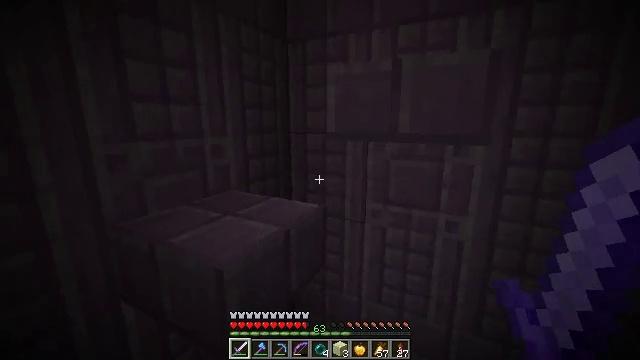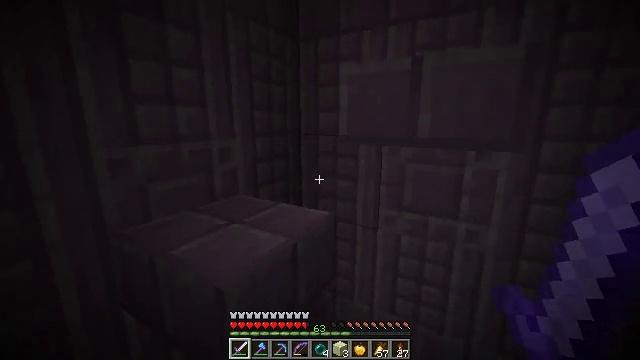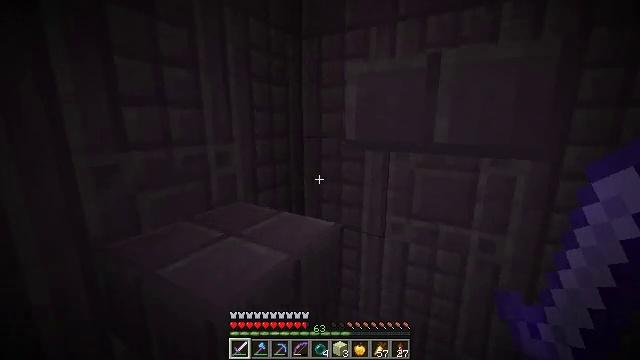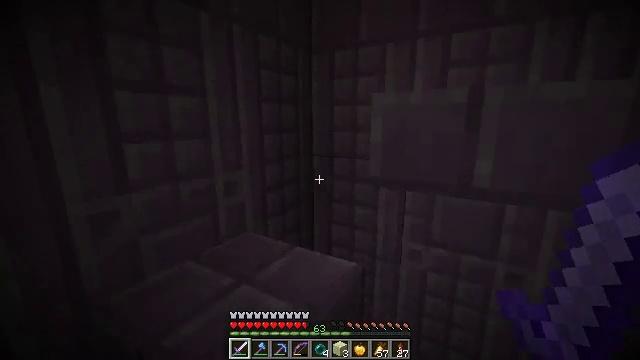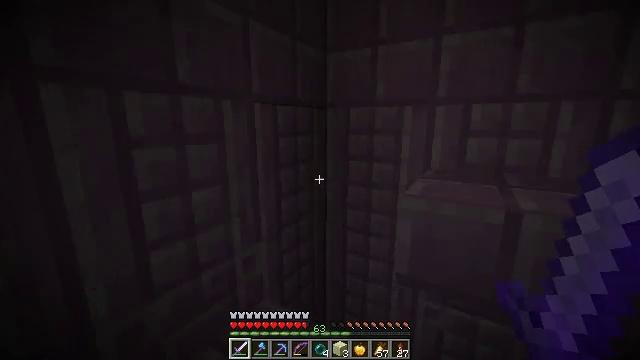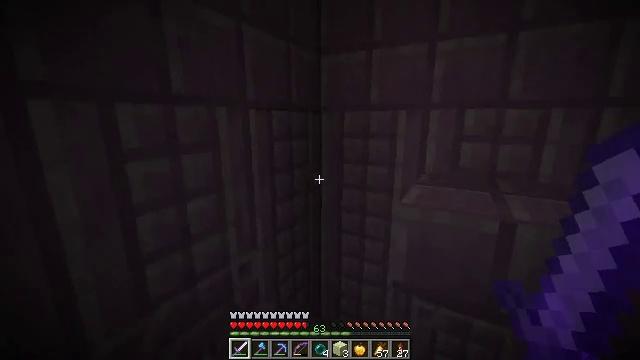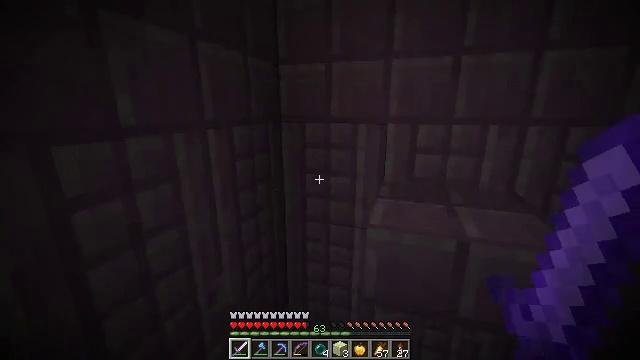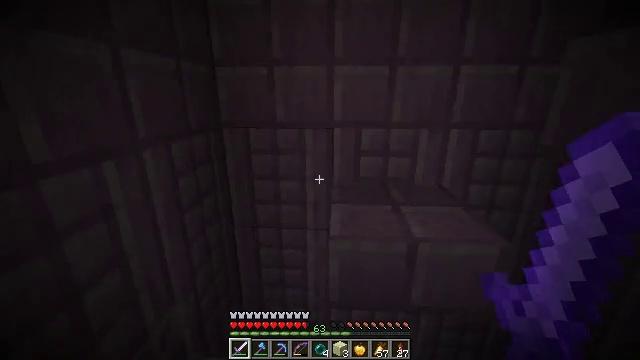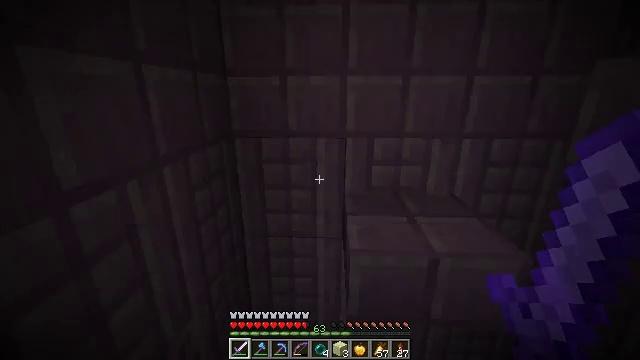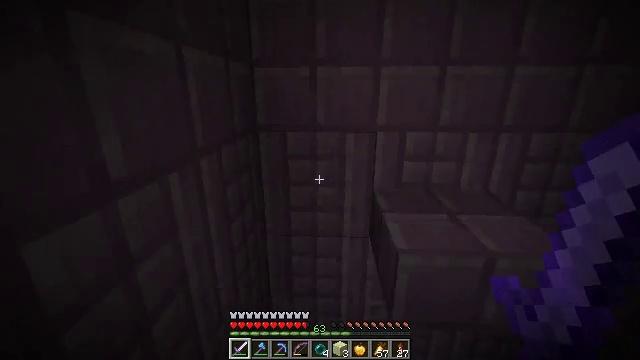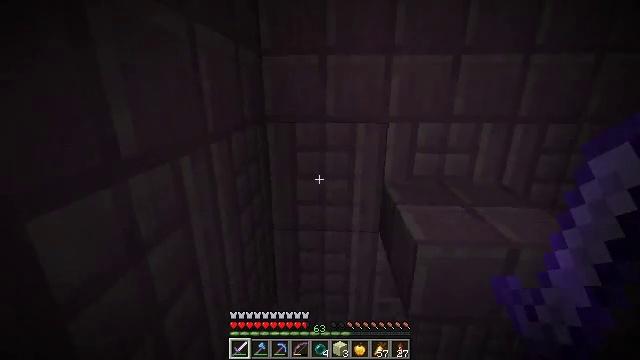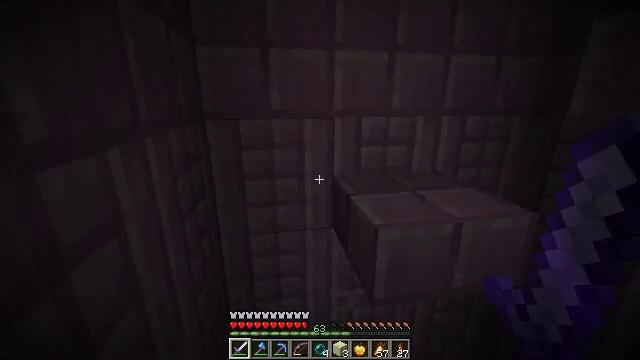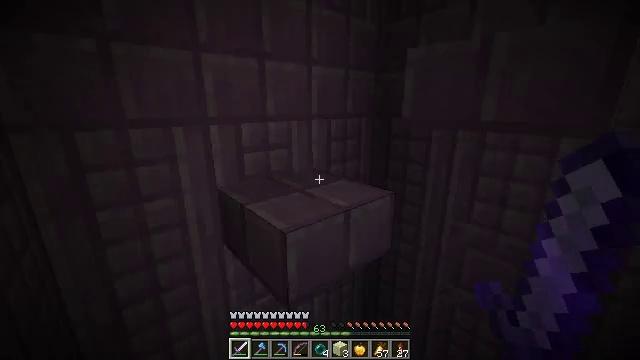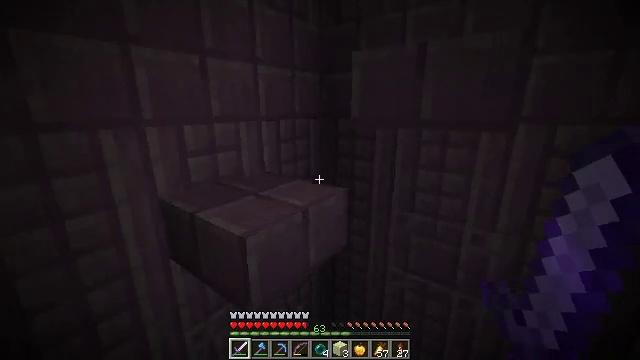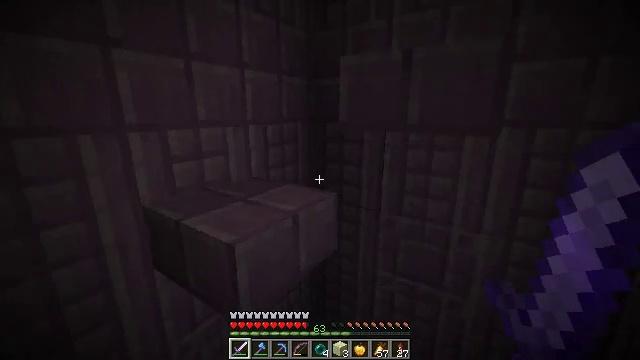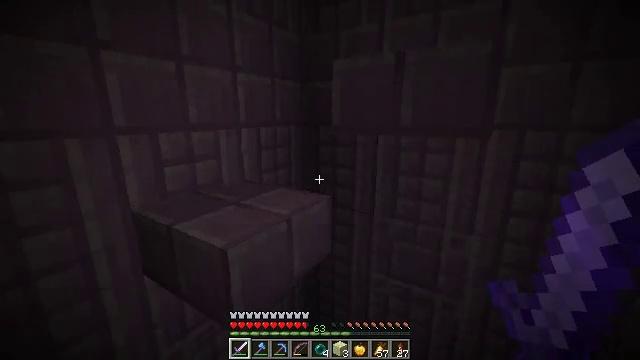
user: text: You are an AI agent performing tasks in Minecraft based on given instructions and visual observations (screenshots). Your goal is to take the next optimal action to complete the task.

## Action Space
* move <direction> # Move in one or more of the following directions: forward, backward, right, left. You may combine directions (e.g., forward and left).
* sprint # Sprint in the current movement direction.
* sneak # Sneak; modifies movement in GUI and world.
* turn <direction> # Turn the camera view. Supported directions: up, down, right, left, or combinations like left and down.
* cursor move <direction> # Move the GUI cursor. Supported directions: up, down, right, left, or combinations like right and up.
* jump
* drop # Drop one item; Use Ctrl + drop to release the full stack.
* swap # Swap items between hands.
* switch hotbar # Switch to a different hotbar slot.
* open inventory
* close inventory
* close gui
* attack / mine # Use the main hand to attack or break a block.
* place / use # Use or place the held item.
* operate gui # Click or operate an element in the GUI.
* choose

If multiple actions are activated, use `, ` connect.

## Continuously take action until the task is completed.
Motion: motion action
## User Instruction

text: Attack the purpur slab to gather it.
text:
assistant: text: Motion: move forward, turn left
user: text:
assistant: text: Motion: move forward and move left
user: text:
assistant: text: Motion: move forward and move left, jump
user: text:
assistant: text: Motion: move forward and move left, jump
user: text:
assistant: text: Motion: move forward and move left, turn right, jump
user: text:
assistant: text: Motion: move forward and move left, turn right and down, jump
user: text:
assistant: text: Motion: move forward and move left, turn right and down
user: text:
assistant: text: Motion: move forward and move left
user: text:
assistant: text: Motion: move forward and move left
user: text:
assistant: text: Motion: move forward and move left
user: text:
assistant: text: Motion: turn right and up
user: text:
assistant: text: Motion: turn right and up
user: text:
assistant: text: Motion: turn right
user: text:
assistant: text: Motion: turn right and up
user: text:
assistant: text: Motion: turn right
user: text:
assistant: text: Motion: no_op
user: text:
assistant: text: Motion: move forward
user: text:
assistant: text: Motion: move forward
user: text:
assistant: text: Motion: move forward and move left, turn left and down
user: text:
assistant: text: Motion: move forward and move left, turn left
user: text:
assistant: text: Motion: move forward and move left, turn left, jump
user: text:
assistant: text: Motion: move forward and move left, jump
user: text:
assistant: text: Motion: move forward and move left, turn right and down, jump
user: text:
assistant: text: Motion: move forward and move left, turn right and down, jump
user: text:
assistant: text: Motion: move forward and move left, turn right and down
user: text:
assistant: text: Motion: move forward and move left, turn right
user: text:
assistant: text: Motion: move forward and move left, turn right
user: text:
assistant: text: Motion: move forward and move left, turn right
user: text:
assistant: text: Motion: move forward and move left, turn right and up
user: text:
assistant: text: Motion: turn right and up